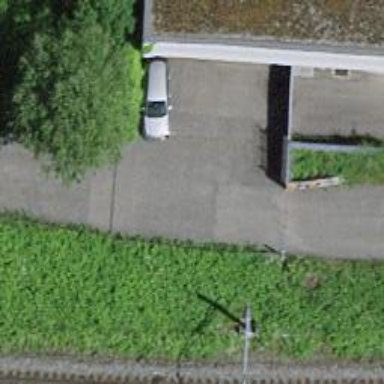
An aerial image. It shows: Hedge barrier.